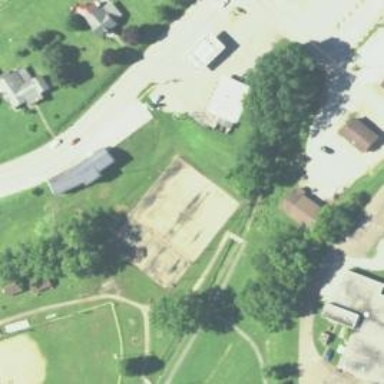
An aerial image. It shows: Tennis court in leisure pitch.